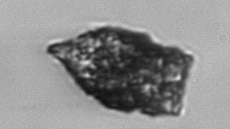
Label: Tintinnopsis